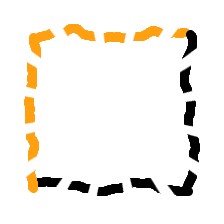
Shape: square